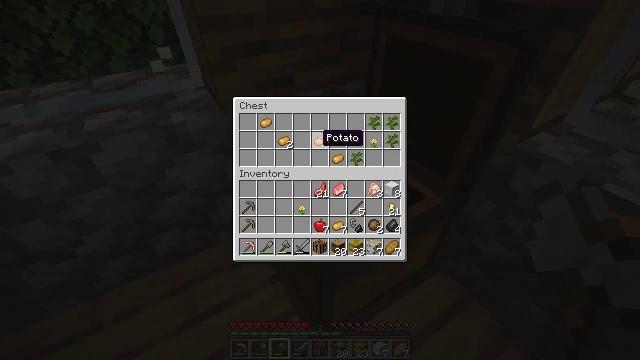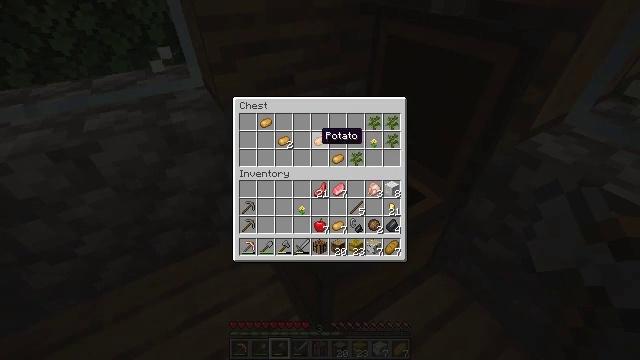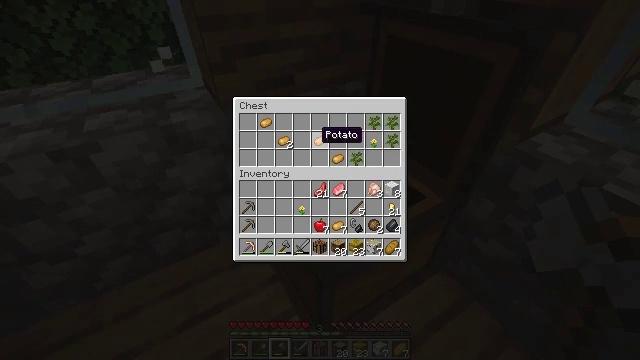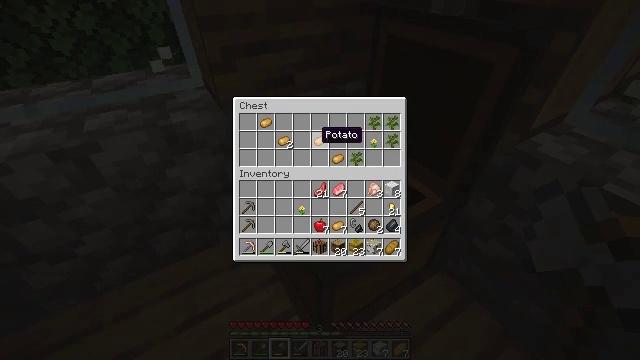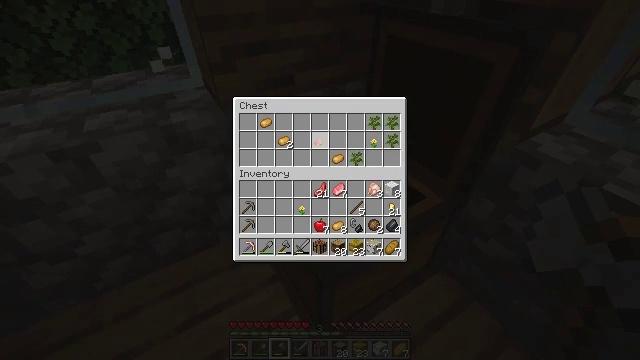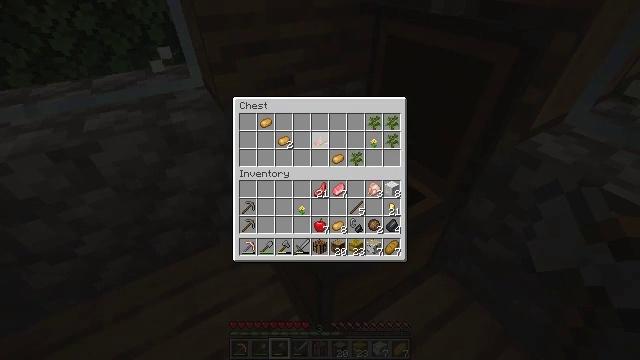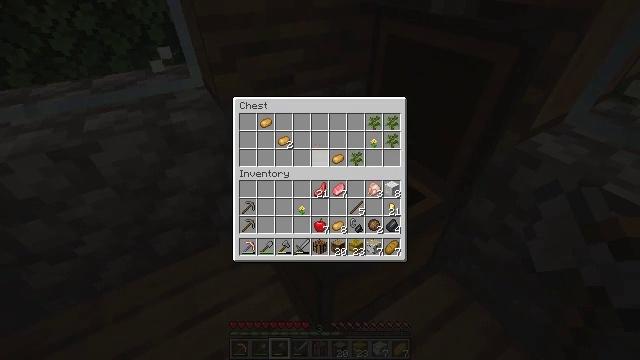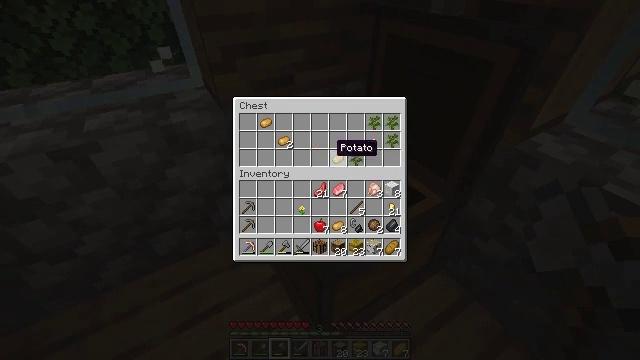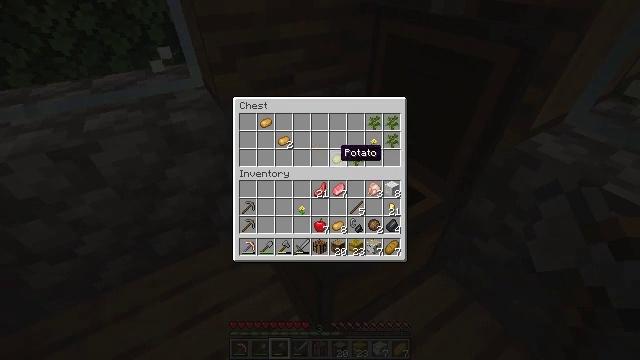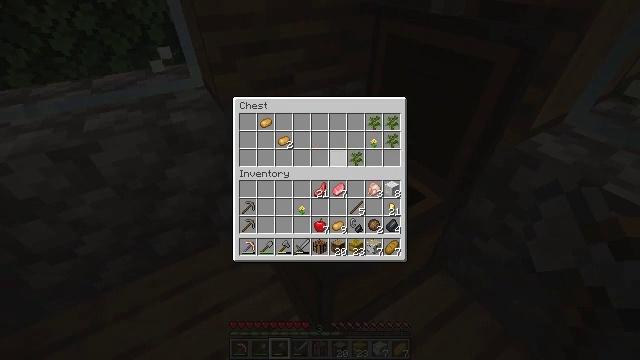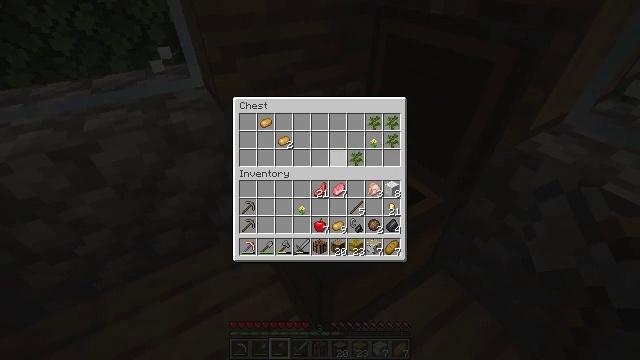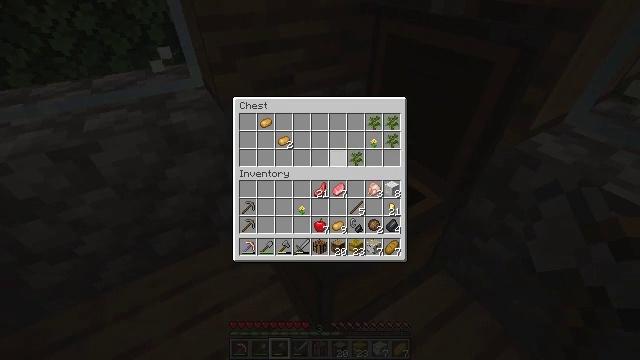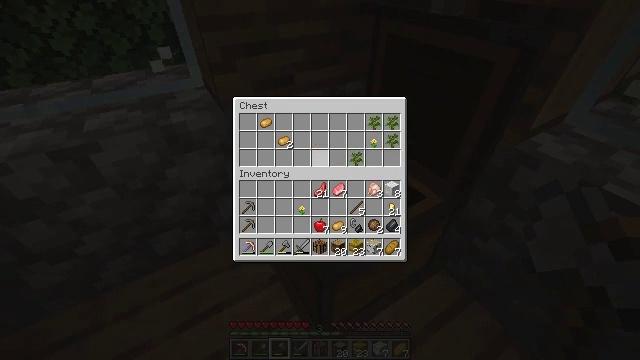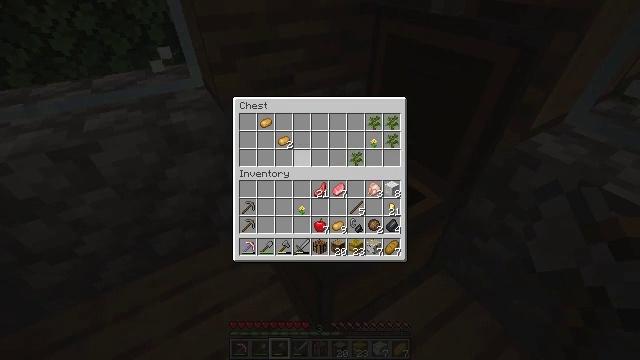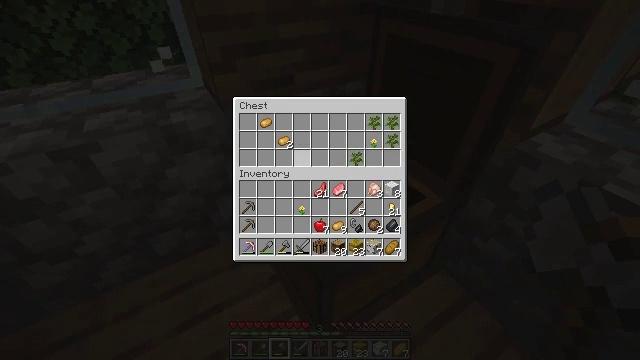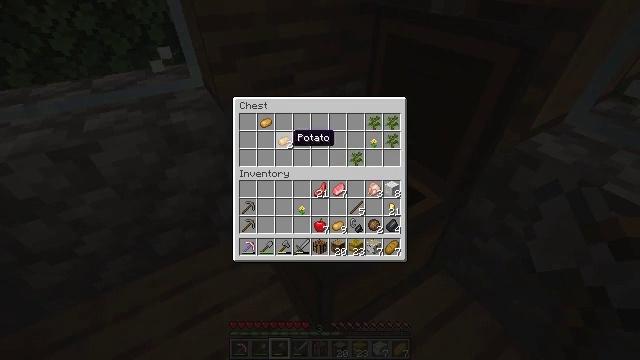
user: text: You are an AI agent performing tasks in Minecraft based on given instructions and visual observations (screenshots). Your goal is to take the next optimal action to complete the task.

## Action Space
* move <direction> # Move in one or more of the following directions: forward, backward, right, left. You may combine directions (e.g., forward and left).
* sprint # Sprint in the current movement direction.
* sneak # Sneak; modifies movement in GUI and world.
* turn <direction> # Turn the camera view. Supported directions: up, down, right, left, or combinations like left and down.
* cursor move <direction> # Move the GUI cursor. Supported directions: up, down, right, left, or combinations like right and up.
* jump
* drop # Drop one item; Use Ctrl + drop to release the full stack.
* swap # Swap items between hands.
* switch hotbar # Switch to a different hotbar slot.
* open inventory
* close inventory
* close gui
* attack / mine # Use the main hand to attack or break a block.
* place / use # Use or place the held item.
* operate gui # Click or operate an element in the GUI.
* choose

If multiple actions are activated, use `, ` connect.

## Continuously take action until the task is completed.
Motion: motion action
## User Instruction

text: Break the yellow bed.
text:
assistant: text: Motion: sneak
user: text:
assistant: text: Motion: sneak
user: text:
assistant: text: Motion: sneak
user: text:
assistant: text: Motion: sneak, operate gui
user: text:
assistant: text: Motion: sneak, operate gui
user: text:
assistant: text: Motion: sneak
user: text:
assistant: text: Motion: sneak, cursor move down
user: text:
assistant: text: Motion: sneak
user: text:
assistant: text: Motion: sneak, operate gui
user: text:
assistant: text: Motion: sneak, operate gui
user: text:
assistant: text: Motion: sneak, operate gui
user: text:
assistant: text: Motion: sneak, cursor move left
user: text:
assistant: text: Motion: sneak, cursor move left
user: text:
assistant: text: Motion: sneak, cursor move left
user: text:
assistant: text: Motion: sneak, cursor move left
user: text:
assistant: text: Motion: sneak
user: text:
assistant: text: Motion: sneak, operate gui
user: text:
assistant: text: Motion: sneak, operate gui
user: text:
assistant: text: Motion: sneak, operate gui
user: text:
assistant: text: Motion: sneak, cursor move left and up
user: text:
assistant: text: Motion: sneak, cursor move left and up
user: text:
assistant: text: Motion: sneak, operate gui
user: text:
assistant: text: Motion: sneak, operate gui
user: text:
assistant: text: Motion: sneak, operate gui
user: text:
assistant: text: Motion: sneak, operate gui
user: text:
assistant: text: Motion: sneak
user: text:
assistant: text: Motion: sneak
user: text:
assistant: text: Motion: sneak
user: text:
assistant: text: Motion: sneak
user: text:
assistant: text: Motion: sneak, cursor move right